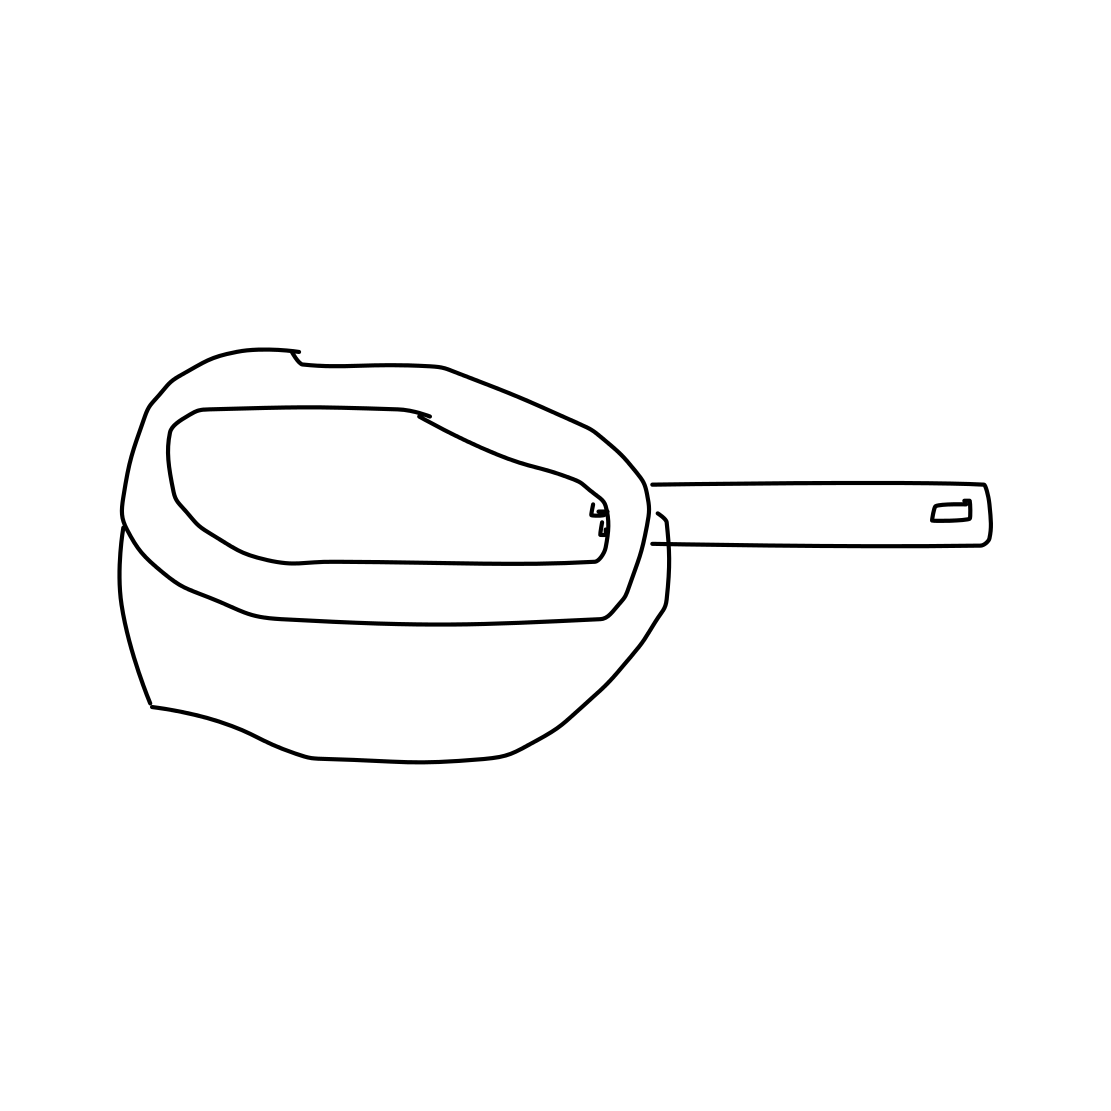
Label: frying-pan